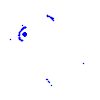
Particle: electron